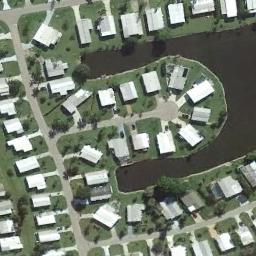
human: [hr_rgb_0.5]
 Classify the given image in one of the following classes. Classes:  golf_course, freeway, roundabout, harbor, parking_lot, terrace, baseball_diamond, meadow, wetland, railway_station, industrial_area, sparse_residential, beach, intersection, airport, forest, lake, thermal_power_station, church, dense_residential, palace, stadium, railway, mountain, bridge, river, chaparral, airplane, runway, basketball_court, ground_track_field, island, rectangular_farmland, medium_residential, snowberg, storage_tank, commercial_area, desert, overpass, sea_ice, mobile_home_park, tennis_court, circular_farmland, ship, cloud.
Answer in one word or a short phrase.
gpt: mobile_home_park